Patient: sex M, age 64
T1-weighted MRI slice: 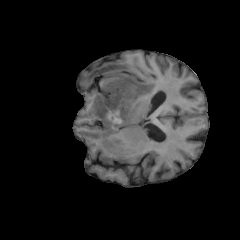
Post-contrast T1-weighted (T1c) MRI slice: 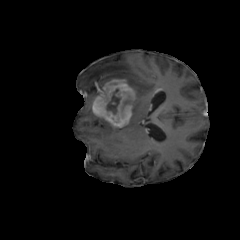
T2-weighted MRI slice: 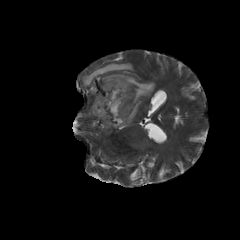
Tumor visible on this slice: yes
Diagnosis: Glioblastoma, IDH-wildtype
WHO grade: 4